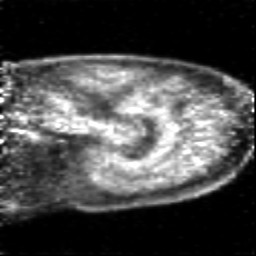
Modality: PET
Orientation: sagittal
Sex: male
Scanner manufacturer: siemens